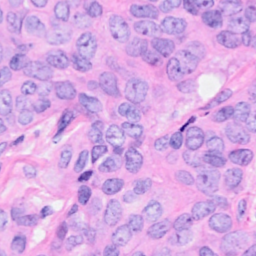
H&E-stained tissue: Breast